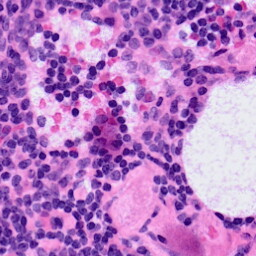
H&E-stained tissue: LymphNode